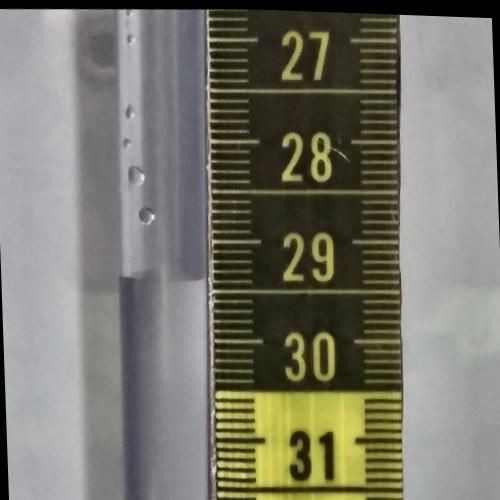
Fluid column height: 29.4 cm